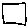
Label: square